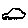
Label: car